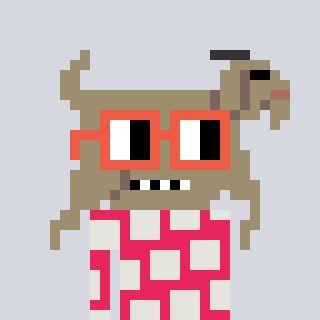
a pixel art character with square orange glasses, a goat-shaped head and a redpinkish-colored body on a cool background